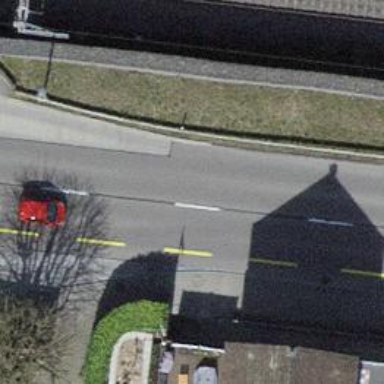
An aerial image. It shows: Primary highway with asphalt surface and designated lane for cyclists.